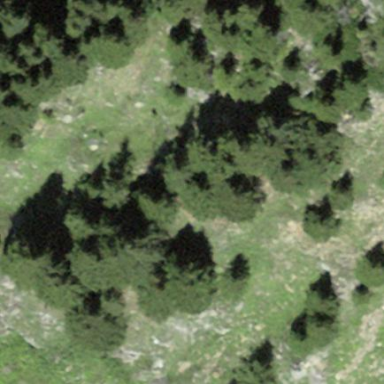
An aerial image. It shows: Patch of scrub vegetation.